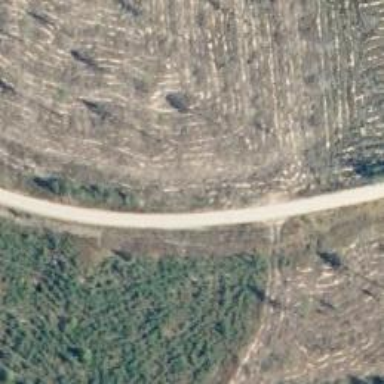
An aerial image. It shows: Unclassified road.